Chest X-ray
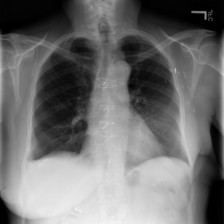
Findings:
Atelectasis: negative
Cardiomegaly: negative
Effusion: negative
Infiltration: negative
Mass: negative
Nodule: negative
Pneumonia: negative
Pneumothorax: negative
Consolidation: negative
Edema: negative
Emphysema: negative
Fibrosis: negative
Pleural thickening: negative
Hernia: negative